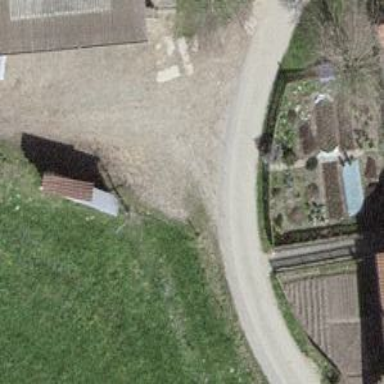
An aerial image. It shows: Farm.